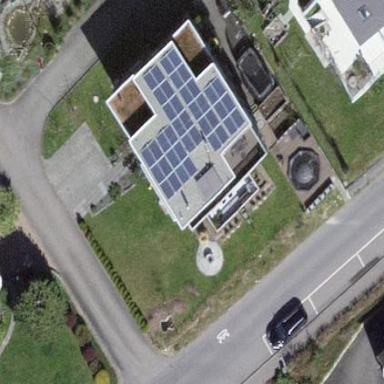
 consisting of solar photovoltaic panels."